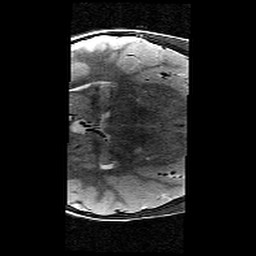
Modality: T2w
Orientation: axial
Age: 9
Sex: female
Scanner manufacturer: siemens
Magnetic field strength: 3 T
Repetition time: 9.23 s
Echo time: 0.067 s